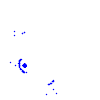
Particle: kaon